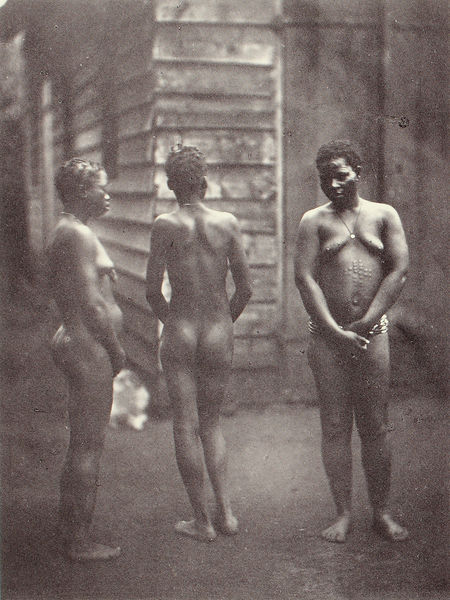
Titel: Madagascar, „Marou, Malgache, Marou“
Künstler: Desire Charnay
Schlagwörter: akt, nackt, frauen, busen, damen, fenster, frau, holz, profil, rücken, haus, stehen, hütte, drei, frontal, locken, brüste, afrika, kette, nabel, nackte, scham, tor, foto, fotografie, neger, schwarze, scheune, seite, schwarzweiß, verdecken, afrikaner, fotographie, holzhaus, wilde, eingeborenen, kultur, fotographi, vorn, narben, negerinnen, bretterbude, po, schmucknarben